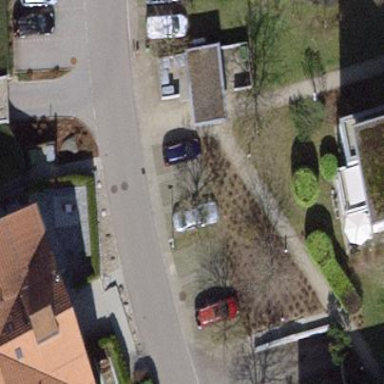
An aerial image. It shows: Parking area.